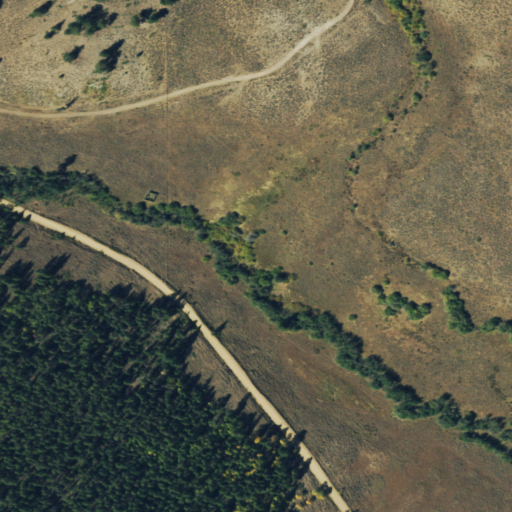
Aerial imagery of valley in Colorado named Lincoln Gulch containing shrub, herbaceous wetlands, evergreen forest, deciduous forest, mixed forest, and woody wetlands